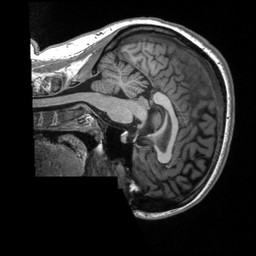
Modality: T1w
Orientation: sagittal
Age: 23
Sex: female
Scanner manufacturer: siemens
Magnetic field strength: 3 T
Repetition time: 2.3 s
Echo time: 0.00298 s